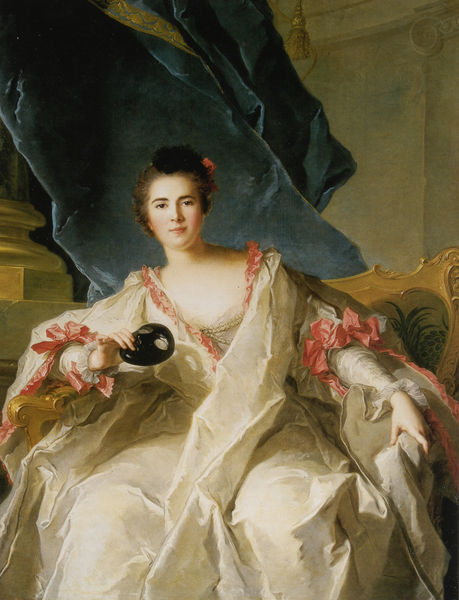
Titel: Marie-Thérèse Geoffrin, marquise de La Ferté-Imbault
Künstler: Jean-Marc Nattier
Standort: Tokyo
Institution: Tokyo Fuji Art Museum
Schlagwörter: blau, gemälde, hand, schatten, umhang, weiß, gelb, grün, mädchen, ocker, sitzen, ausschnitt, brust, decolte, frau, frisur, grau, haar, hell, hut, kleid, licht, mund, nase, orange, raum, schwarz, stirn, stuhl, säule, zimmer, blick, blüten, dame, rot, tuch, ball, haube, schleife, jung, wand, augen, barock, falten, gesicht, samt, sockel, spitze, ärmel, bild, bildnis, portrait, porträt, rückenlehne, spiegel, vorhang, gewand, gold, haare, reich, sessel, sitzend, stoff, innen, pflanze, schleifen, theater, augenbrauen, borte, dekollete, ohren, perlen, prinzessin, rokoko, rosa, rouge, zart, sofa, lehne, sitz, venedig, creme, pilaster, thron, dunkelblau, falte, verkleidung, glanz, stuhllehne, goya, muse, glänzend, stuck, kordel, quaste, junge frau, podest, couch, edel, rüschen, kniestück, ring, decolleté, masche, satin, pink, maske, drapiert, pracht, apricot, oberschicht, troddel, korsett, basis, schaft, karneval, schauspielerin, piedestal, rauschend, borten, boucher, thronen, rococo, maschen, sofalehne, säulensockel, schwarz4, hoschsteckfrisur, cappricio, faiteuil, opulentes gewand, rote rüschen, vorhang blau, kleid#, siitzend, gesocjt